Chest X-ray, PA view. Patient: 55 years old, sex F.
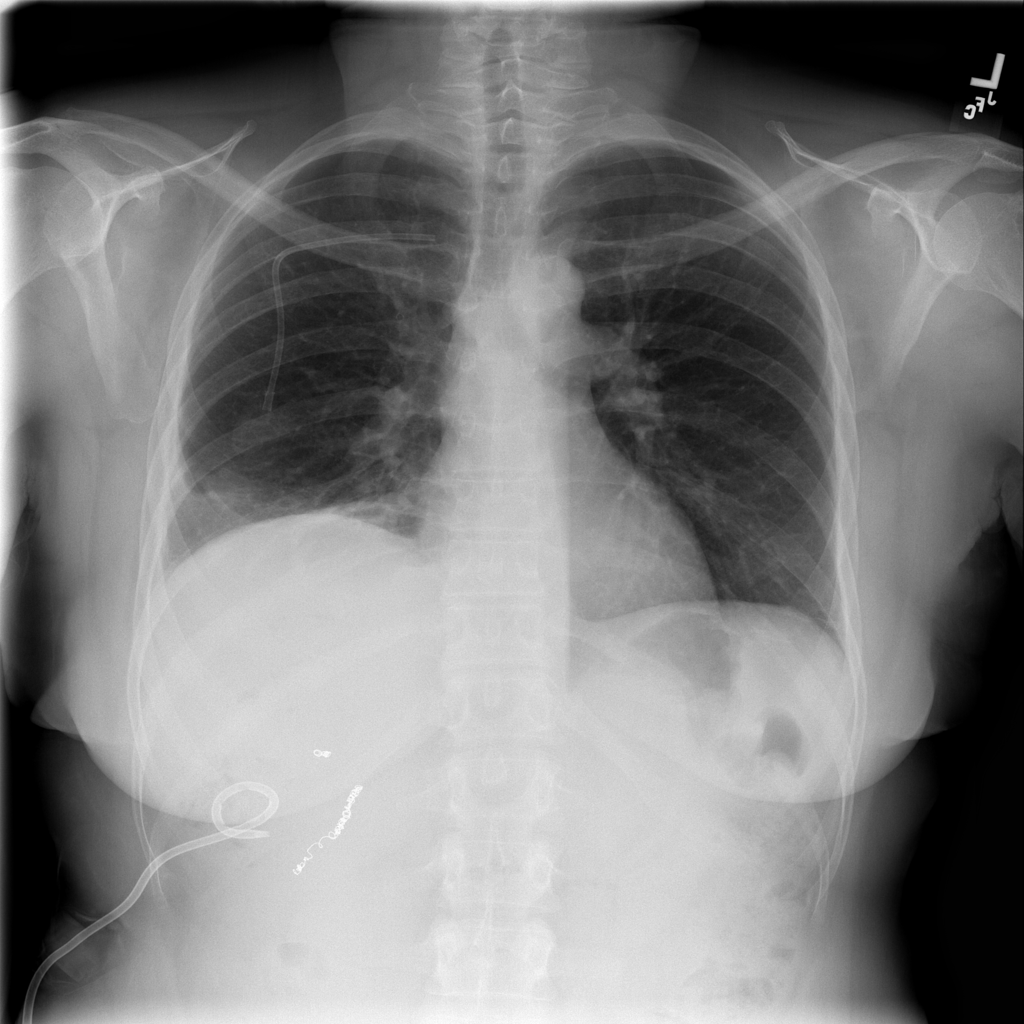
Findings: Atelectasis, Effusion